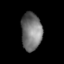
Tissue: lung
Cell type: Epithelial cells
Senescence score: 0.1861
Nuclear area (px): 759
Mean DAPI intensity: 116.426